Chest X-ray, PA view. Patient: 69 years old, sex F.
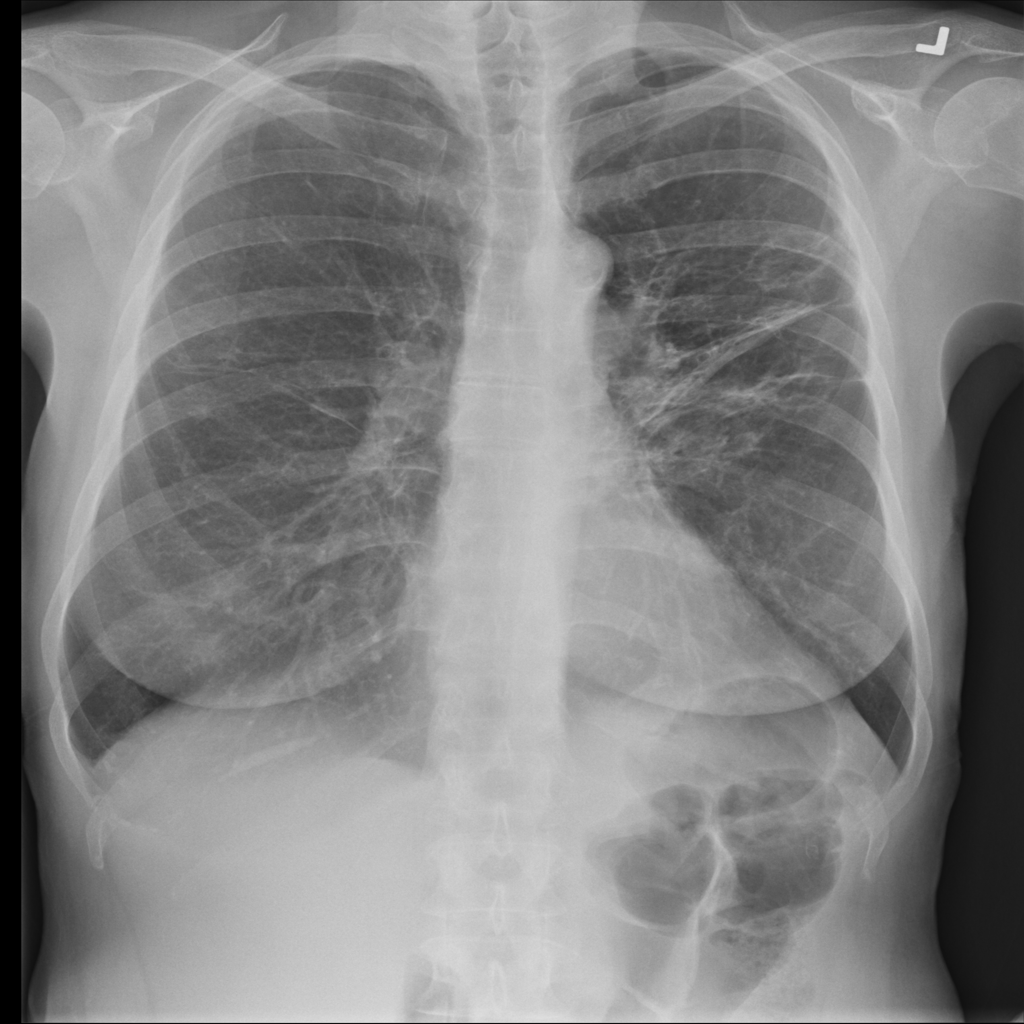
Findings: Atelectasis, Nodule